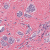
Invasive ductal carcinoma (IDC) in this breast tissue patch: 1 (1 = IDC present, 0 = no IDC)